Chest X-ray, PA view. Patient: 33 years old, sex F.
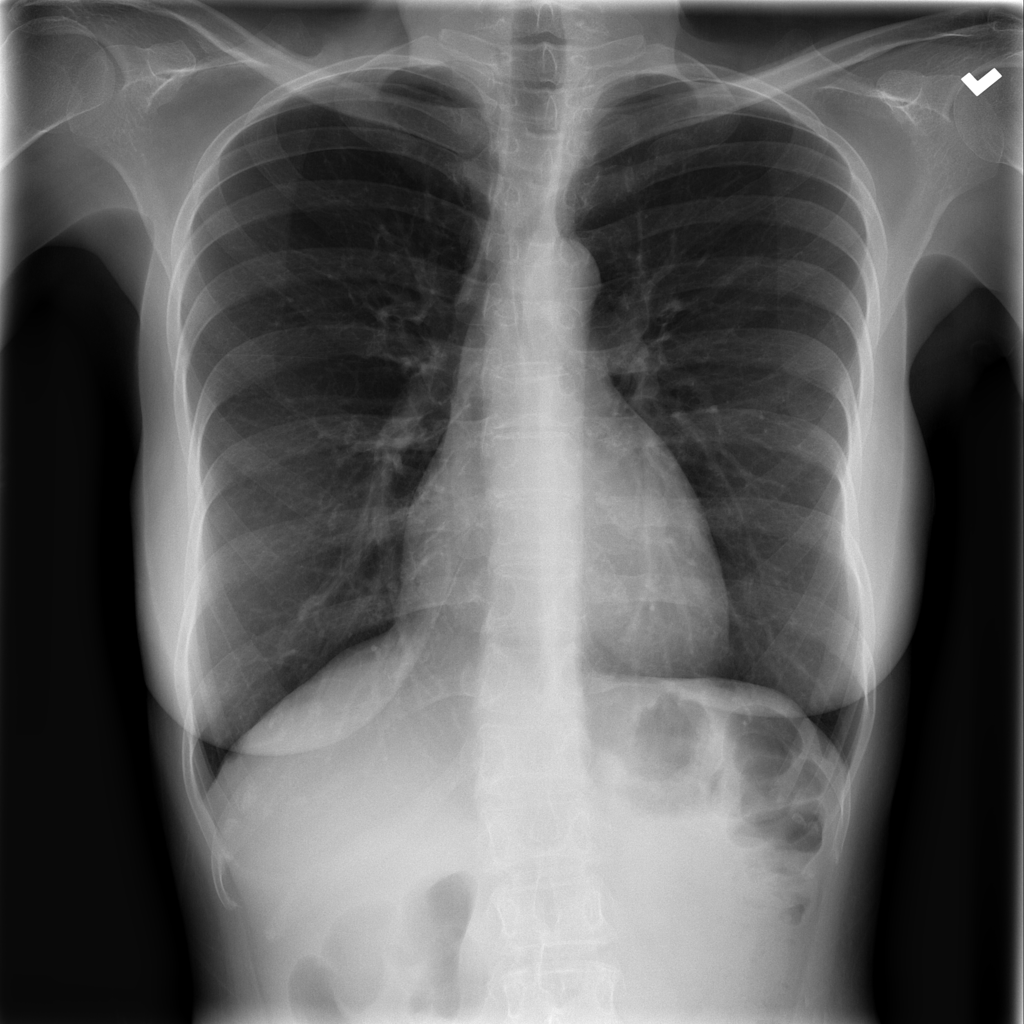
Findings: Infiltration